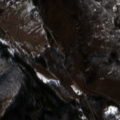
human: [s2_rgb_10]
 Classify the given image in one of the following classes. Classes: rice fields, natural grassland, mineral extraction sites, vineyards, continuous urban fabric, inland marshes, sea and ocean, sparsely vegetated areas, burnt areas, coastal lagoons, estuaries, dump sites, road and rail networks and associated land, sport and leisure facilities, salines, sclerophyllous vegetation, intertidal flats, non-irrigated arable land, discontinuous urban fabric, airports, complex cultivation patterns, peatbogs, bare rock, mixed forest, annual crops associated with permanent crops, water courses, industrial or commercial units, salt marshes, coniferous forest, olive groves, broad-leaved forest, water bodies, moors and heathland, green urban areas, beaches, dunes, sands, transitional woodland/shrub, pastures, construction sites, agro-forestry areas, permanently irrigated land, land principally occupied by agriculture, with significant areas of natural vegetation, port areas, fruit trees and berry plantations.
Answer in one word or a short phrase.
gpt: complex cultivation patterns, land principally occupied by agriculture, with significant areas of natural vegetation, broad-leaved forest, mixed forest